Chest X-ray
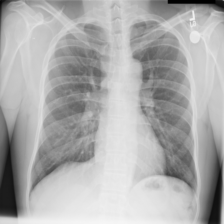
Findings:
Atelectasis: negative
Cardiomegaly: negative
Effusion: negative
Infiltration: negative
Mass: negative
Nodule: negative
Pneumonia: negative
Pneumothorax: negative
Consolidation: negative
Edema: negative
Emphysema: negative
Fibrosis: negative
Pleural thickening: negative
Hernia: negative